Question: In an action (i.e. a method) executed by pressing a button deployed into a 'JFrame', I want to hide the java app and then to get a screenshot. Finally, once the screenshot is taken, I need to make the 'JFrame' visible.
The method is the following:
'''
public void myButtonPressedAction(){
//Hiding the JFrame
this.setVisible(false);
//Now I use Robot to get a screenshot using another method
//not reported for simplicity
myMethodToGetScreenshot();
//Making the JFrame visible
this.setVisible(true);
}
'''
What happens is that, once visibility is set to false, the app starts to become invisible and immediately I get the screenshot: unfortunately, the screenshot also capture the 'JFrame' while fading out (i.e., it is going to become invisible, the 'isVisible' method returns 'true', but the 'JFrame' is not completely invisible).
One possible solution is to insert a timer to put a delay between the call to 'setVisible(false)' and the one to 'myMethodToGetScreenshot()'. However, suppose that the system is busy, the delay could be undervalued; on the contrary, a larger delay will make my application slow!
How can I get the exact time instant such that the 'JFrame' has been completely fade out, i.e. it is really invisible?
This are initialized in the constructor:
'''
String myPath= ...;//here I have a String that represent a path to a folder.
JPEGImageWriteParam JPEG_PARAMS_BEST_QUALITY = new JPEGImageWriteParam(null);
JPEG_PARAMS_BEST_QUALITY.setCompressionMode(ImageWriteParam.MODE_EXPLICIT);
JPEG_PARAMS_BEST_QUALITY.setCompressionQuality(1f);
'''
This is the code for 'myMethodToGetScreenshot()':
'''
public void myMethodToGetScreenshot(){
BufferedImage capture = new Robot().createScreenCapture(screenArea);
ImageWriter writer = writerService.getWriter();
writer.setOutput(new FileImageOutputStream(new File(myPath+"screenshot.jpg")));
writer.write(null, new IIOImage(capture, null, null), JPEG_PARAMS_BEST_QUALITY);
}
'''
This is the screenshot I get. You can see the JFrame fading out...

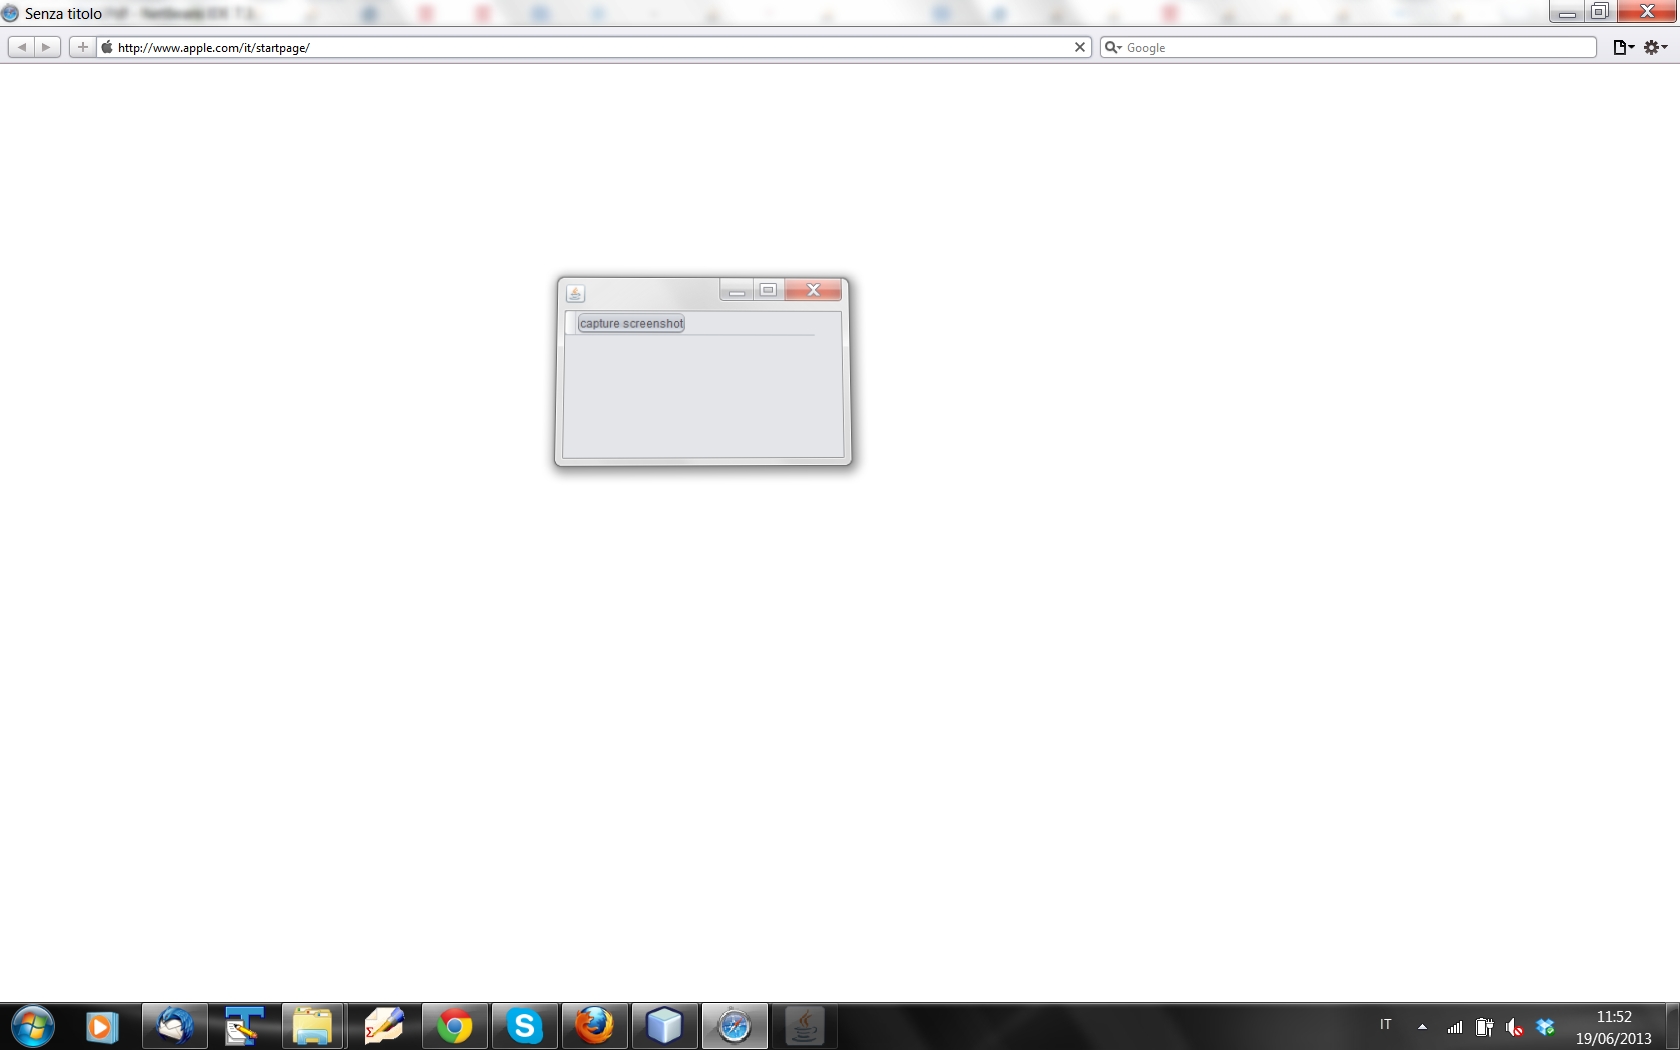
Answer: Instead of 'setvisible' you can use 'setExtendedState'
'''
//Minimize the JFrame
this.setExtendedState(JFrame.ICONIFIED);
//Now I use Robot to get a screenshot using another method
//not reported for simplicity
myMethodToGetScreenshot();
//Restore the JFrame
this.setExtendedState(JFrame.NORMAL);
'''